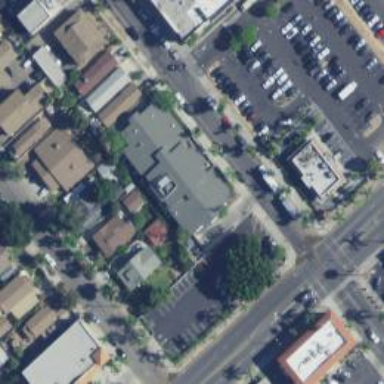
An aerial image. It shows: Clinic building.